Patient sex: M
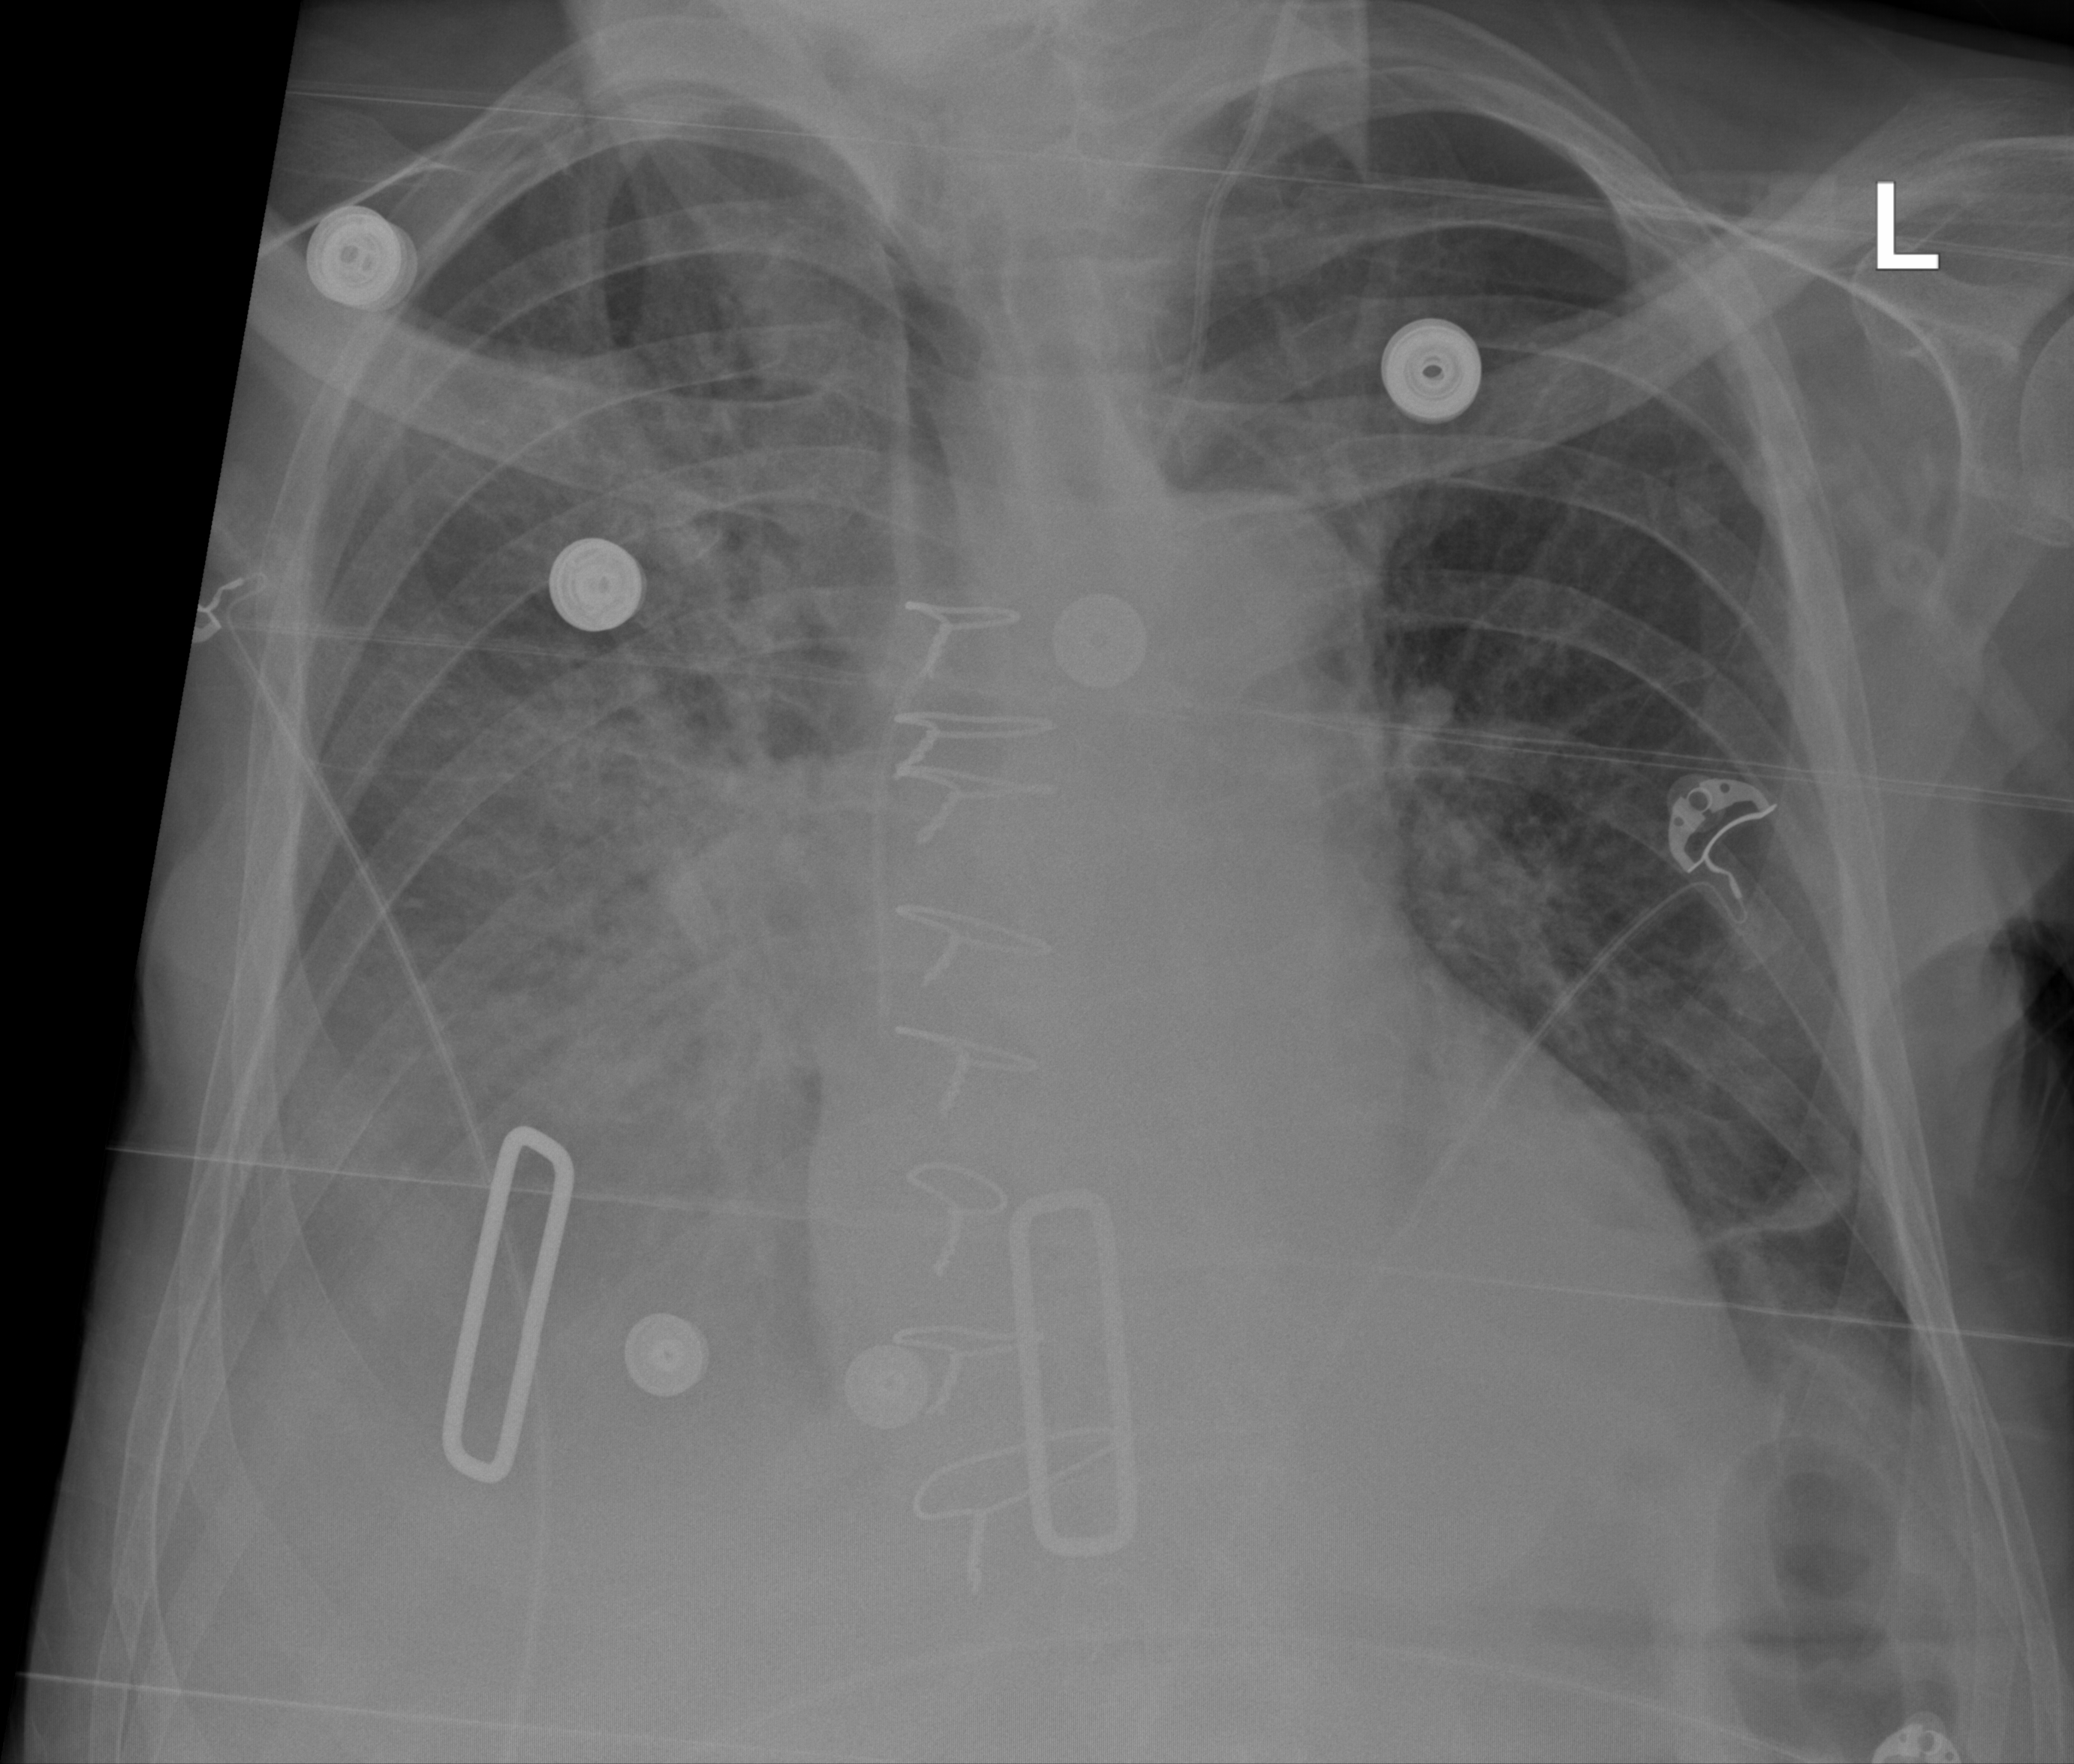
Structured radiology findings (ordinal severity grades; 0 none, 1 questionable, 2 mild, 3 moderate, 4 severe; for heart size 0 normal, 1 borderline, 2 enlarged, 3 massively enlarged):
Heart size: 1
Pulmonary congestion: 2
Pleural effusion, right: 3
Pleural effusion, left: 2
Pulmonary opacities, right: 3
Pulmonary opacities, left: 0
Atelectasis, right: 2
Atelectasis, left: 2